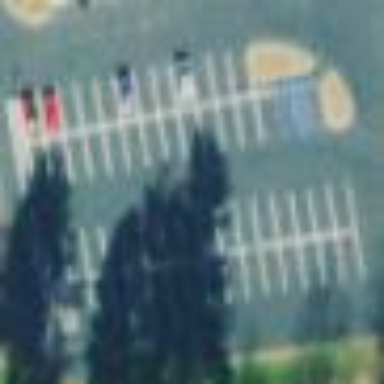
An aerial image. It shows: Parking area with asphalt surface.